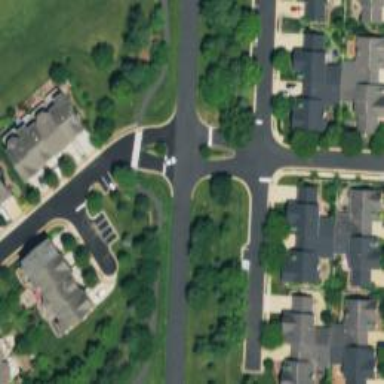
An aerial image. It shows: Asphalt road designated as living street.